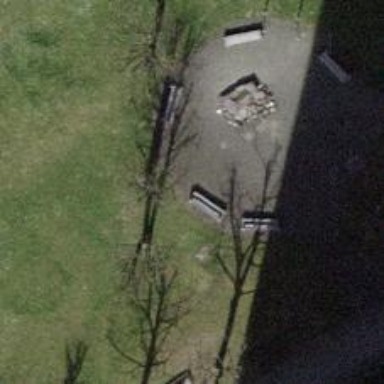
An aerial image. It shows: Bench for seating.